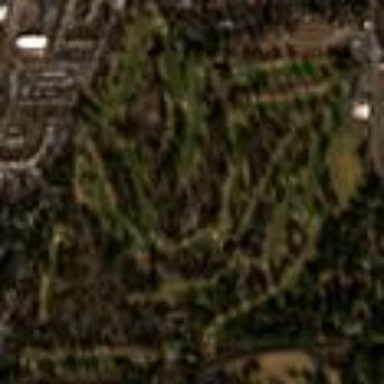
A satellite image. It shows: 18-hole golf course classified as leisure land.